Field crop: maize
Growth stage: 2
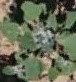
Species: chenopodium